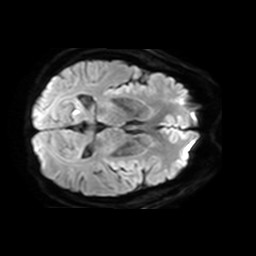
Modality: TRACE
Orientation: axial
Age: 60
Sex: male
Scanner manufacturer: philips
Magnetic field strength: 3 T
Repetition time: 3.334 s
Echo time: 0.076 s